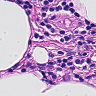
Metastatic tissue present: no